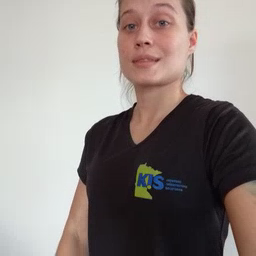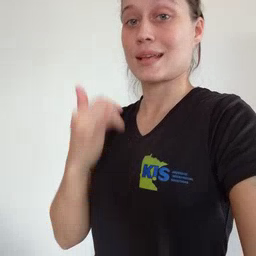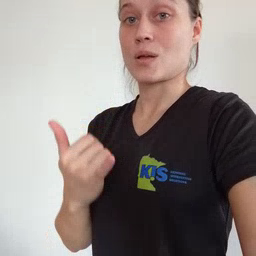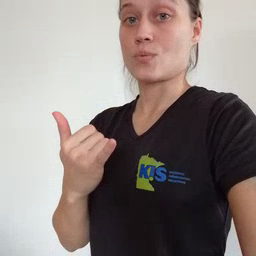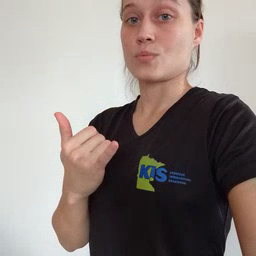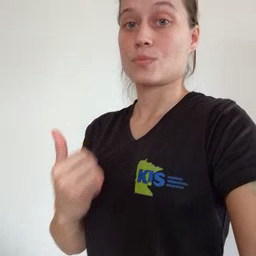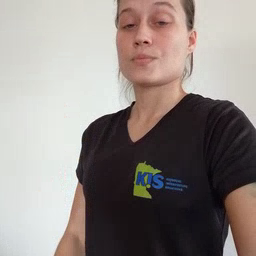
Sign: now